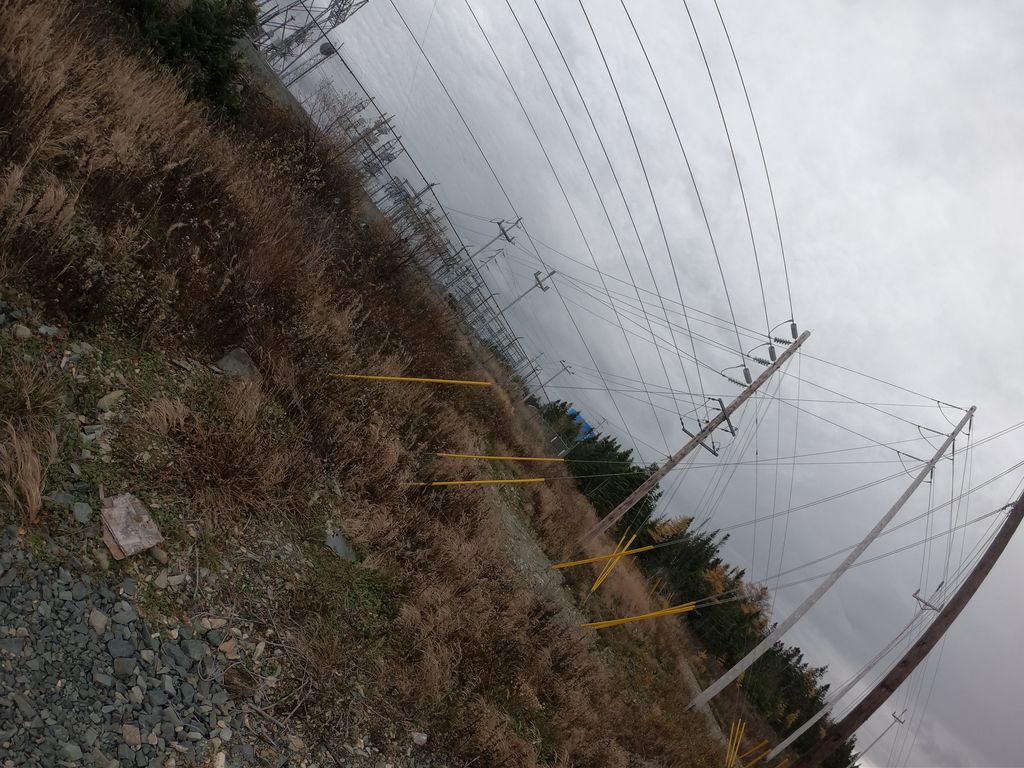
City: st_johns